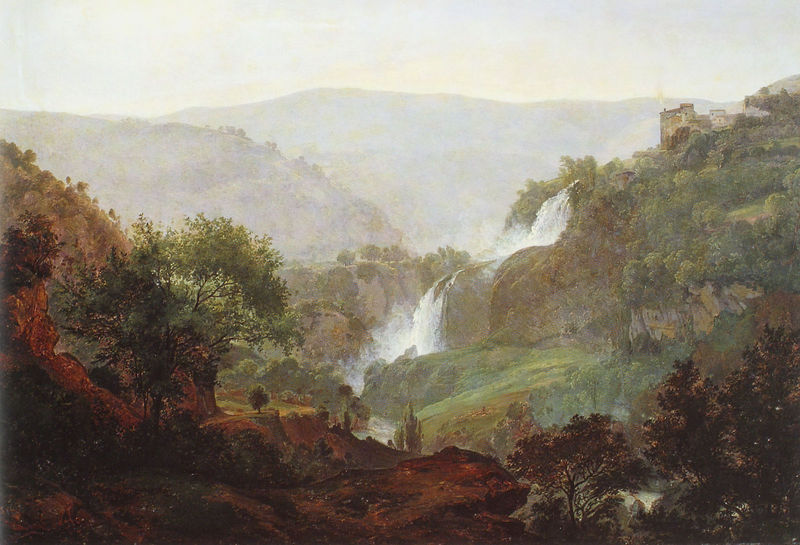
Titel: Wasserfall bei Tivoli
Künstler: Johann Martin von Rohden
Institution: Hamburg, Kunsthalle
Schlagwörter: baum, berg, blätter, felsen, gemälde, himmel, schatten, bäume, fluss, grün, landschaft, braun, licht, haus, schloss, wiese, steine, bach, feld, morgen, büsche, höhle, tal, wald, wasserfall, aussicht, italien, berge, gebirge, gipfel, hang, dunst, ruine, burg, landscahft, landshcaft, wasserfälle